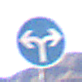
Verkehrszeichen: VorgeschriebeneFahrtrichtungRechtsOderLinks
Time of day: MorningAfternoon
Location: Outdoor (Nature)
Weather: Clear
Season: NotSpecified
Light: Natural